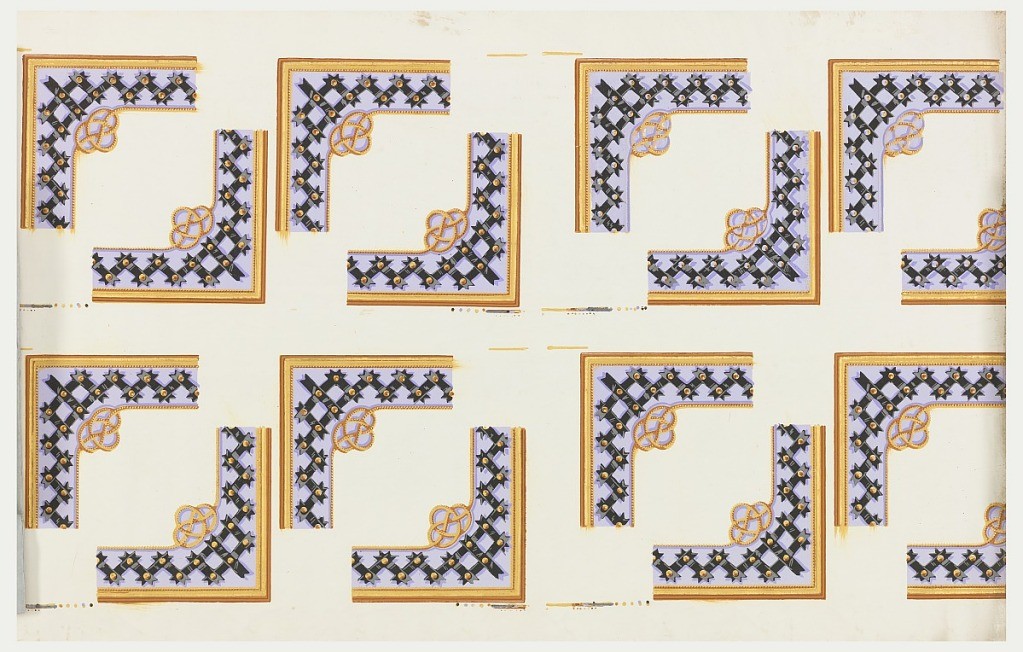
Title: Border corners
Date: ca. 1850
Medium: Block-printed paper
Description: Resembles cut black ribbon tacked on a lavender band, narrow rope twist or cable molding outlines the lavender., gold framework on the outside. Printed in lavender, gold, ocher, and black.